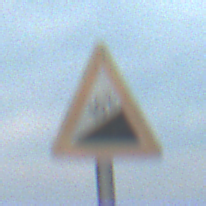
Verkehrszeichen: Steigung10
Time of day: SunriseSunset
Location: Outdoor (RoadRail)
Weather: PartlyCloudy
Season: NotSpecified
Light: Natural